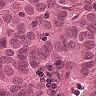
Metastatic tissue present: yes